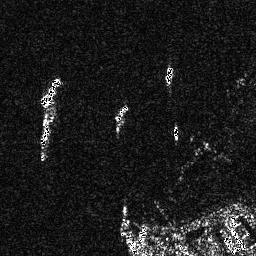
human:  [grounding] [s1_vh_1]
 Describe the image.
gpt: In the satellite image, there is  <ref>1 medium ship </ref> <box>[[14, 29, 23, 42, 0]]</box> located at left,  <ref>1 small ship </ref> <box>[[44, 39, 50, 47, 0]]</box> located at center,  <ref>1 small ship </ref> <box>[[64, 25, 68, 33, 0]]</box> located at top.